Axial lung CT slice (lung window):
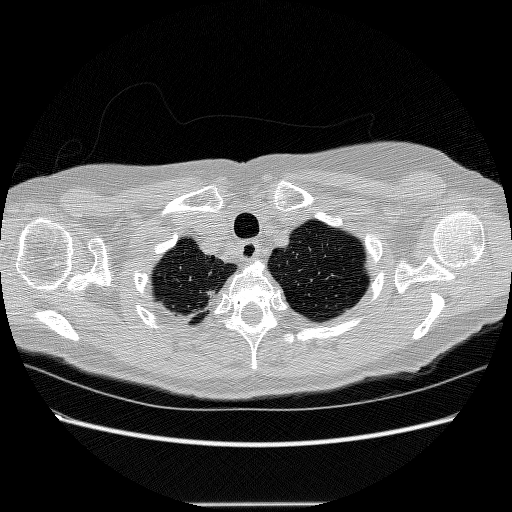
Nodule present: no